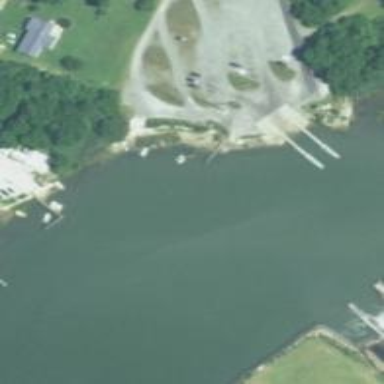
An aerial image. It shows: Man-made pier.